Interaction volume radius: 5 \u00c5
Interaction volume height: 25 \u00c5
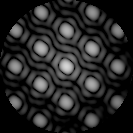
Disorder parameter: 0.0354